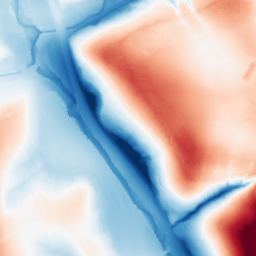
Category: classical
Decomposition family: gaussian_anisotropic
Decomposition parameters: sigma_x: 50
sigma_y: 20
Upsampling method: quintic
Upsampling parameters: scale: 8
Upsampling scale: 8